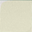
Piece: xx